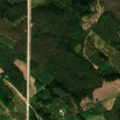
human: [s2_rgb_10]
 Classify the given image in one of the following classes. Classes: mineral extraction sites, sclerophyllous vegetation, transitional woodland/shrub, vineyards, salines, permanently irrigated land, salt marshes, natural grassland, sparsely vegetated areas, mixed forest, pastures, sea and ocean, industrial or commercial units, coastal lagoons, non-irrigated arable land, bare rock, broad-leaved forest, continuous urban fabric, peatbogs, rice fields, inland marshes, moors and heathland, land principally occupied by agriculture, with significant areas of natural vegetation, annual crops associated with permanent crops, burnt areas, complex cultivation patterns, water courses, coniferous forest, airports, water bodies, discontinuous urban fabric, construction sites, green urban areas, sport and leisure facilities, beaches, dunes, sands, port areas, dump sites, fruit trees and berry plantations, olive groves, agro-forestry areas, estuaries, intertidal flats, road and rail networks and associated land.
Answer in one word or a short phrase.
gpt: coniferous forest, mixed forest